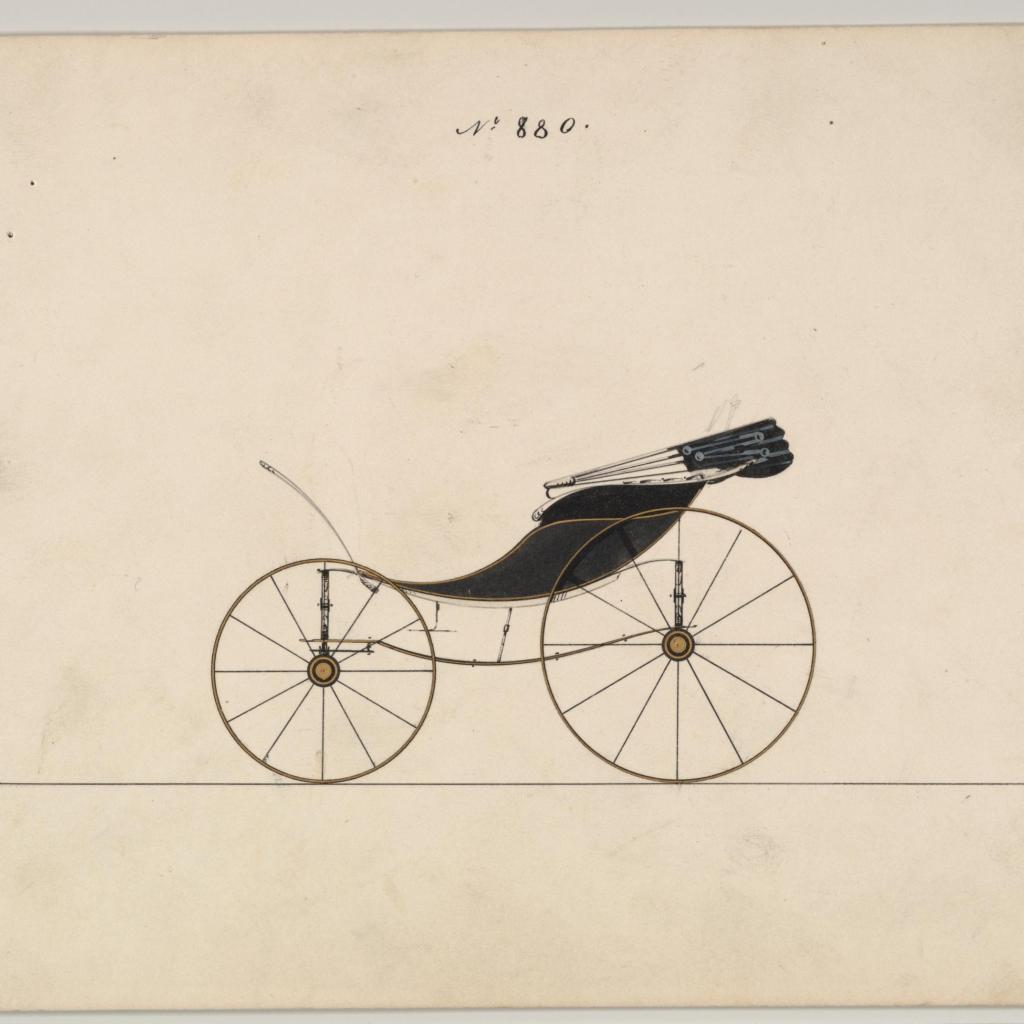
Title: Phaeton #880
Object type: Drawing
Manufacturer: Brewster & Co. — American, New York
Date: ca. 1865
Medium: Pen and black ink, watercolor and gouache with gum arabic
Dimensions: sheet: 6 1/4 x 8 7/8 in. (15.9 x 22.5 cm)
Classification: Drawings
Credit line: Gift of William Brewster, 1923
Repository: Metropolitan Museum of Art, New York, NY